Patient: sex M, age 61
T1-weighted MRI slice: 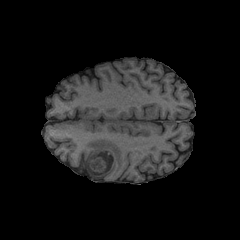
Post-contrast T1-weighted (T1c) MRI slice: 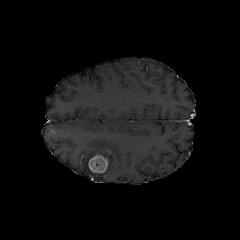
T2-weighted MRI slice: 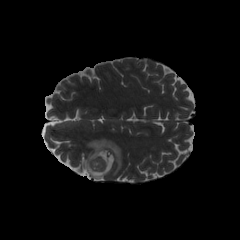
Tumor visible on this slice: yes
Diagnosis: Glioblastoma, IDH-wildtype
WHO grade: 4